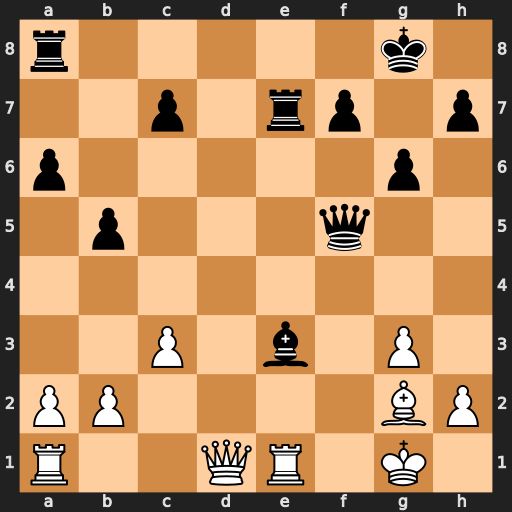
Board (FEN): r5k1/2p1rp1p/p5p1/1p3q2/8/2P1b1P1/PP4BP/R2QR1K1
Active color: w
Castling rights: -
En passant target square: -
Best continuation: Rxe3 Rxe3 Bxa8